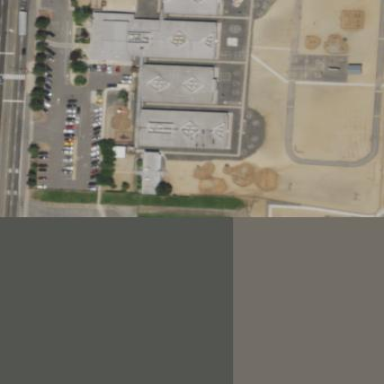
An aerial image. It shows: School building.